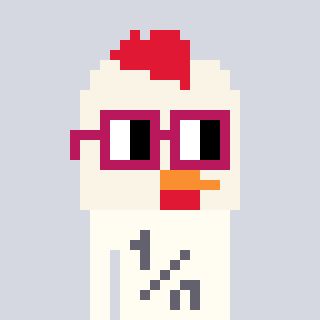
a pixel art character with square dark red glasses, a chicken-shaped head and a grayscale-colored body on a cool background